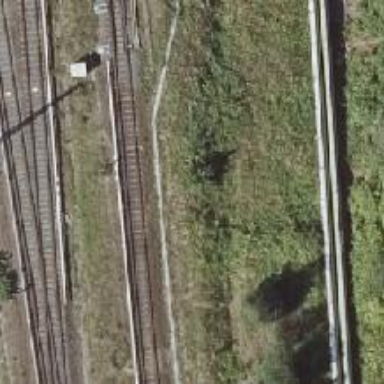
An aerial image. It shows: Railway signal.